You are looking at a signal-to-image encoding: consecutive vibration samples arranged as the rows of a grayscale square. What is the most likely bearing condition (normal, inner_race, outer_race, ball)?
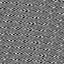
Answer: inner_race